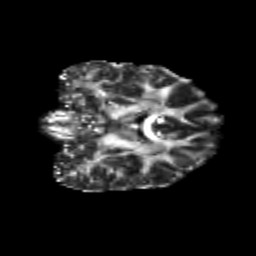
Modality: FA
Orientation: coronal
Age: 25
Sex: female
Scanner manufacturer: siemens
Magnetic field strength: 3 T
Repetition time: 3.5 s
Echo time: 0.113 s